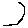
Label: hexagon